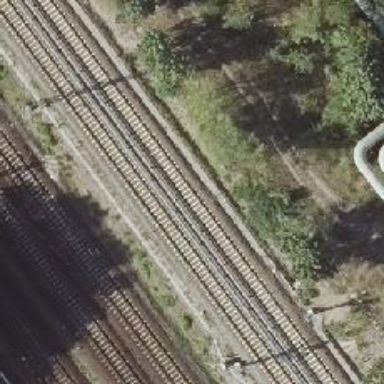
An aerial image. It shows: Railway signal.